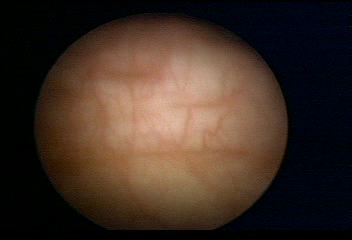
Modality: WLC
Class: Normal mucosa
Bladder cancer association: No